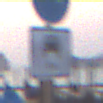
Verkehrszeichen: MehrfachbesetzePersonenkraftwagenFrei
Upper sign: Busssonderstreifen
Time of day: SunriseSunset
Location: Outdoor (Urban)
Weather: Clear
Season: NotSpecified
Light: Natural